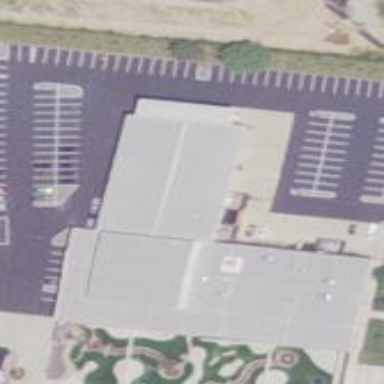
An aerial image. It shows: Commercial building.